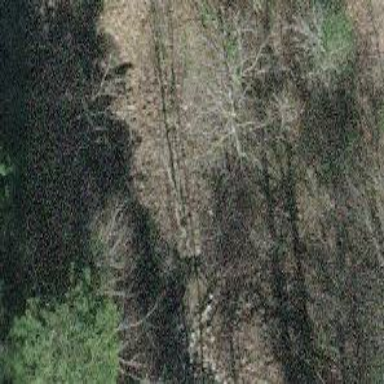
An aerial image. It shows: Path.